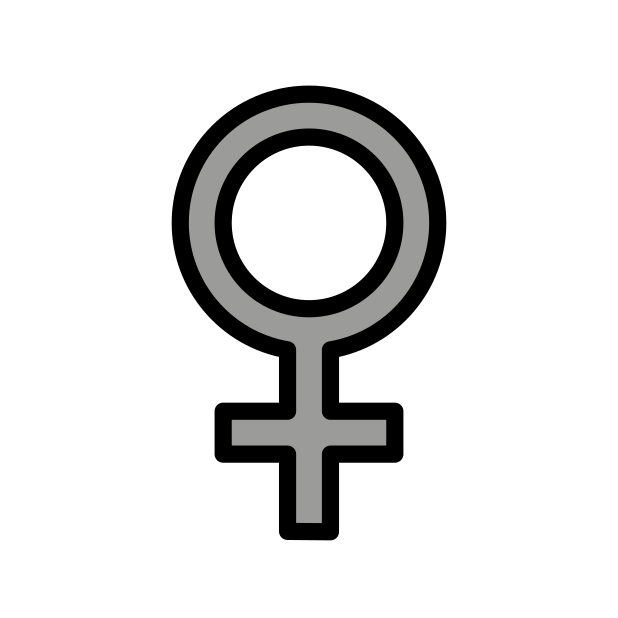
female sign